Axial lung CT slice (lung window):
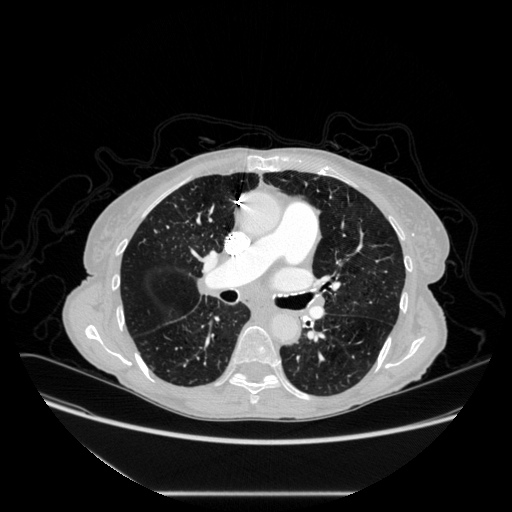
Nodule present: no